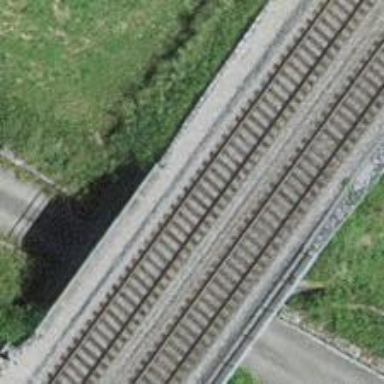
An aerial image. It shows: Bridge with single railway track electrified by contact line.